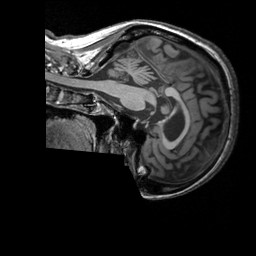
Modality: T1w
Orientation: sagittal
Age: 71
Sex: female
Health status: healthy
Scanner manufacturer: siemens
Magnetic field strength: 3 T
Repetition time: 2.3 s
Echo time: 0.00303 s